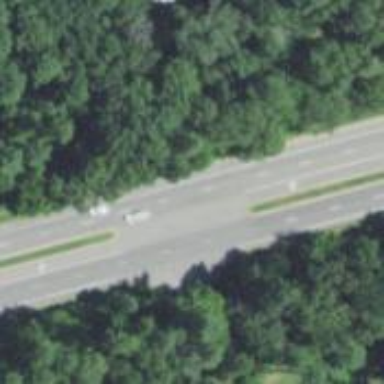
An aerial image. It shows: Asphalt trunk highway which is also expressway.